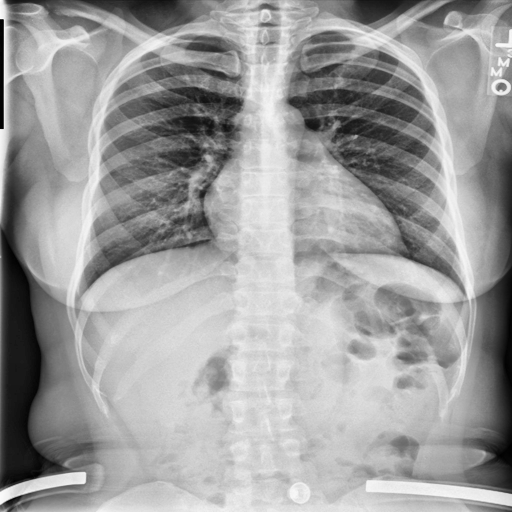
Finding: NORMAL